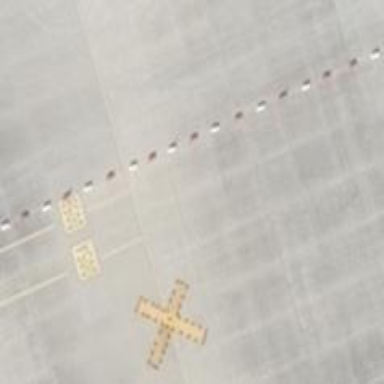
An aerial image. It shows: Parking position at the airport on concrete surface.